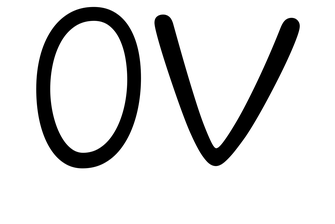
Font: Gluten_ExtraLight